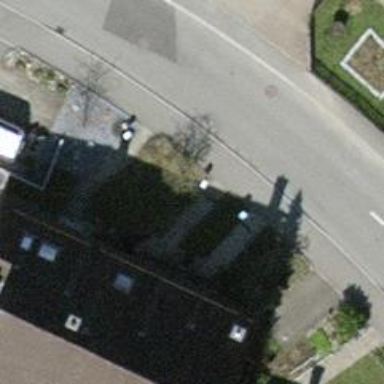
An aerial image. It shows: Asphalt sidewalk.